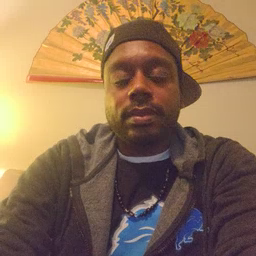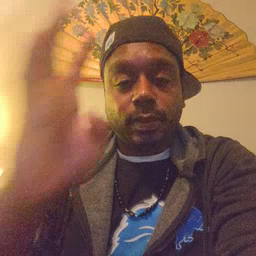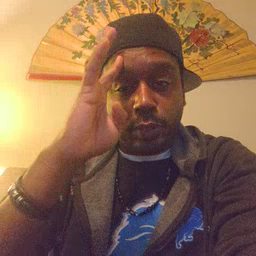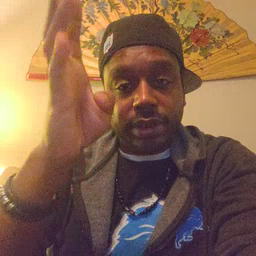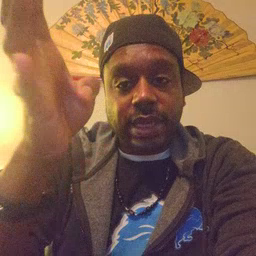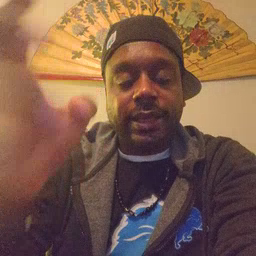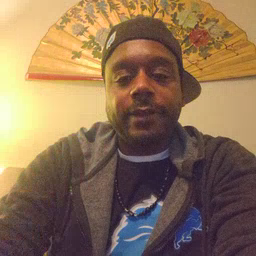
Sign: pretend